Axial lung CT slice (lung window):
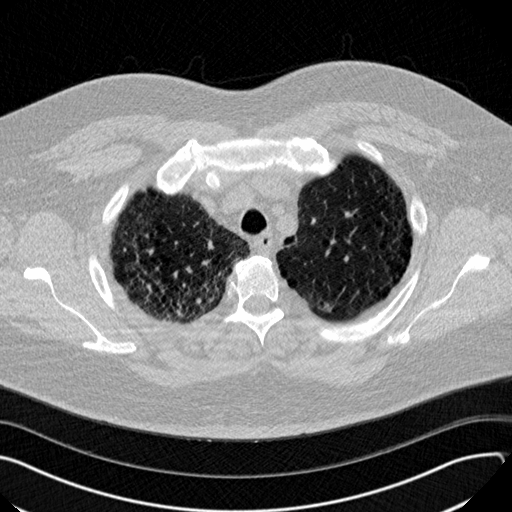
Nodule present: yes
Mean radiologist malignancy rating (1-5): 3.25